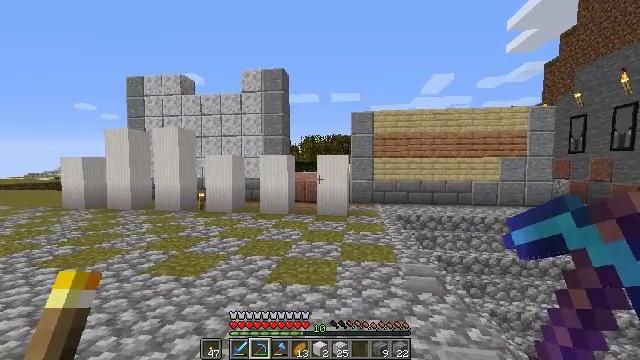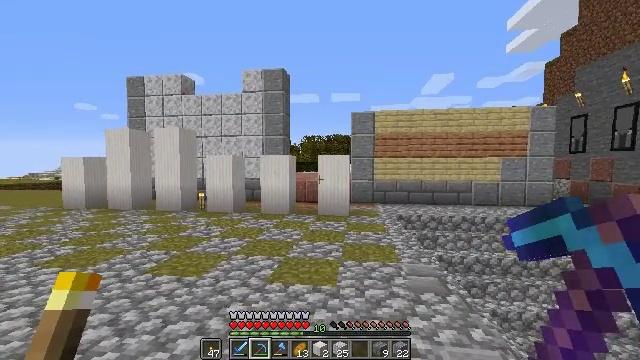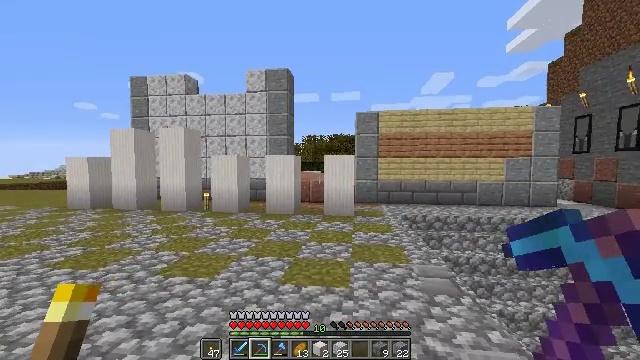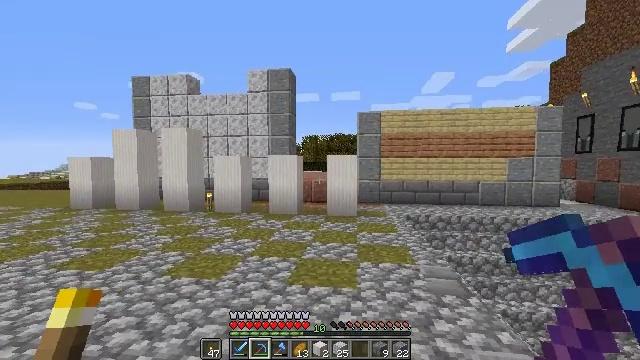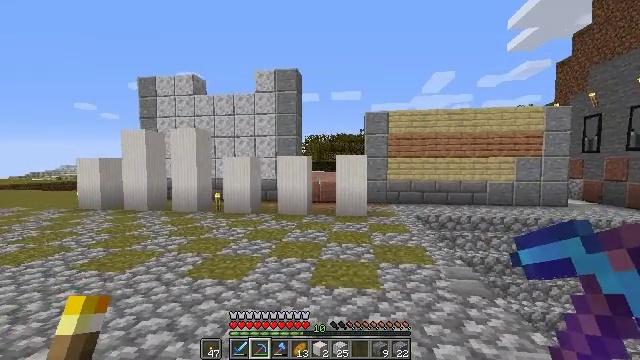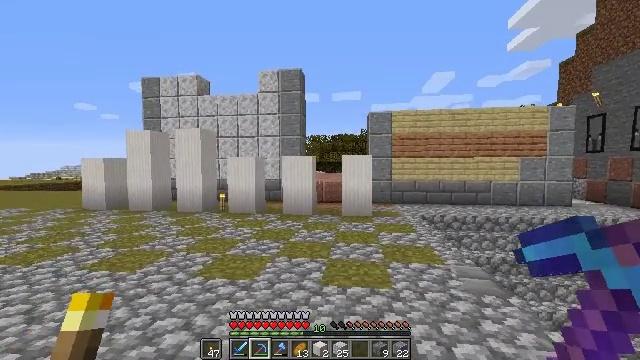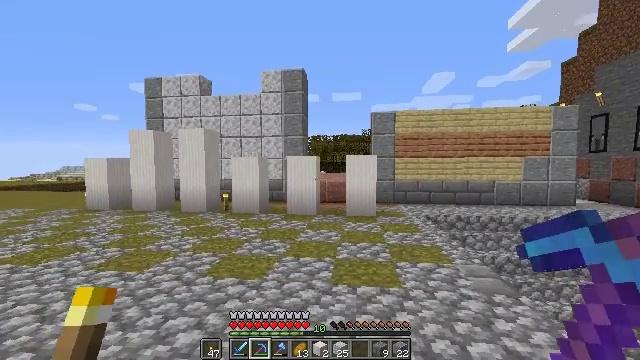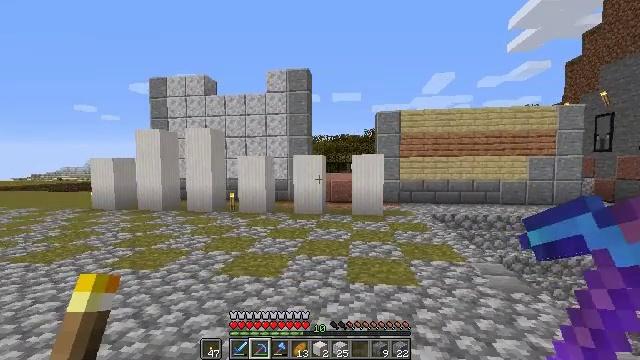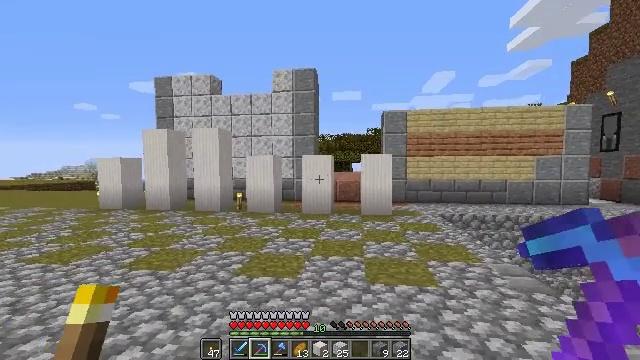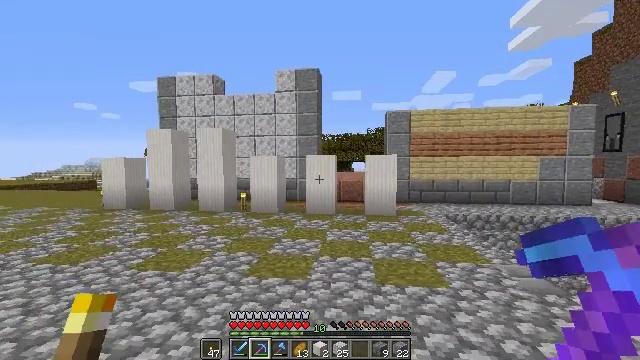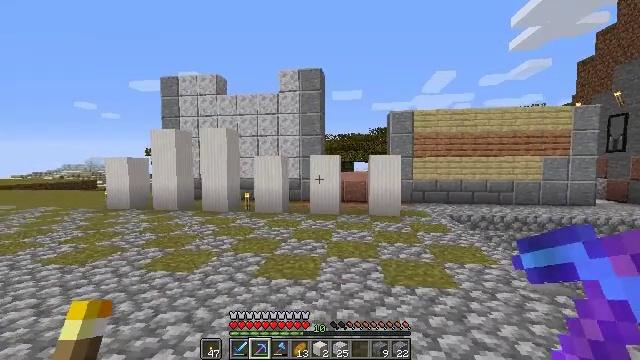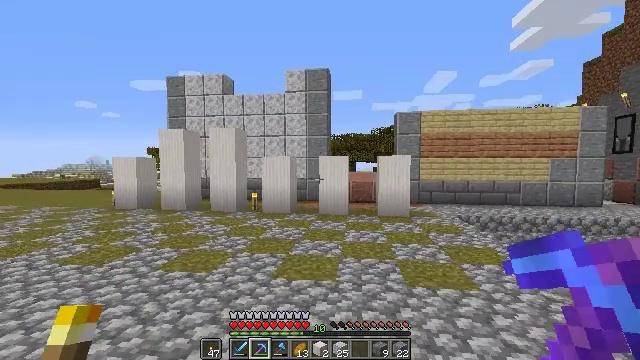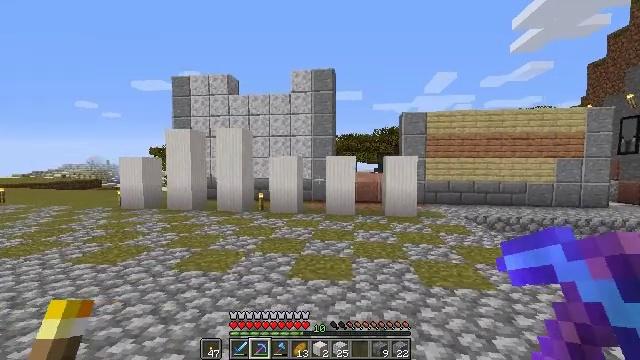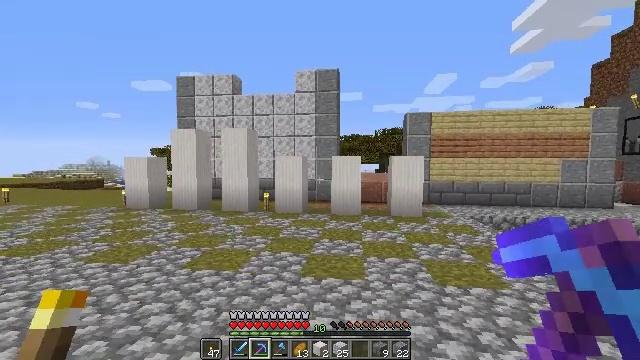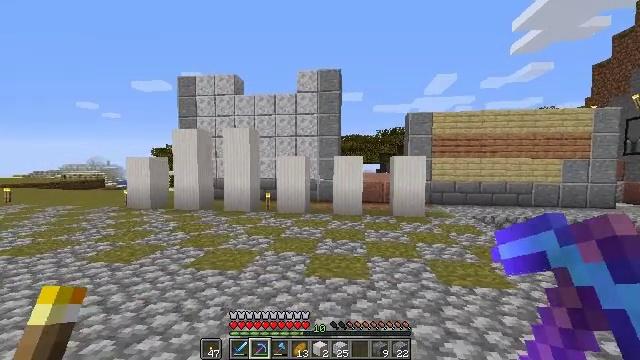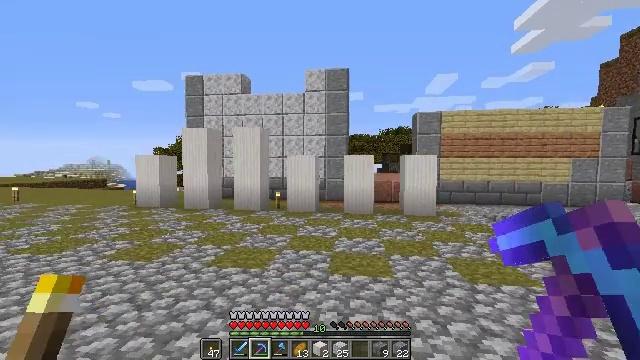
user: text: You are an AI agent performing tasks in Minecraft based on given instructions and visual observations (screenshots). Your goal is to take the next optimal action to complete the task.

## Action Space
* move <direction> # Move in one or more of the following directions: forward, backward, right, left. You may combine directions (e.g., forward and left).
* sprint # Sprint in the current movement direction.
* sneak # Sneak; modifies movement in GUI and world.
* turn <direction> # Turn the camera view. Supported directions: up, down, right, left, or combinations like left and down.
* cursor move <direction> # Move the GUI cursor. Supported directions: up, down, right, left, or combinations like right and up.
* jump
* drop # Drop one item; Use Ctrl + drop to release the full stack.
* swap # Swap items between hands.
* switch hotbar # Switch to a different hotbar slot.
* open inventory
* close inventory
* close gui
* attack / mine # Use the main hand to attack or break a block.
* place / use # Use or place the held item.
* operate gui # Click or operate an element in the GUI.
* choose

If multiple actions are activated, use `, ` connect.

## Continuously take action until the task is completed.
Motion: motion action
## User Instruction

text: Attack the quartz pillar to collect it.
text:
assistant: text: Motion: move left
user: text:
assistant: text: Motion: move left
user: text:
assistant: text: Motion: move left
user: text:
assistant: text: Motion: move left
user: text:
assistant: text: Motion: move left
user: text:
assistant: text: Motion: move left
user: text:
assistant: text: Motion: move left
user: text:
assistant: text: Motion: move left
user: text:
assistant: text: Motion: move left
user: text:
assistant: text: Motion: move left
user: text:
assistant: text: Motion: move left
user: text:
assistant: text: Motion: move left
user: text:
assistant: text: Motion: move left
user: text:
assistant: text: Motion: move left
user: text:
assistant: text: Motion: move left
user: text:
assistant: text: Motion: move left
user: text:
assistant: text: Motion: move left
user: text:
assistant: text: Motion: move left
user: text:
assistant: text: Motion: move left
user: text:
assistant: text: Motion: move left
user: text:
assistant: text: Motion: move left
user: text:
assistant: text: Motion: move left
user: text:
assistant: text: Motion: move left
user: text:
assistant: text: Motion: move left
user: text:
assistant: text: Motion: move left
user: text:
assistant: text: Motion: move left
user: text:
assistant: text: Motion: move left
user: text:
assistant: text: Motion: move left
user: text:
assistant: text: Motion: move left
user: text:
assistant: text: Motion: move left